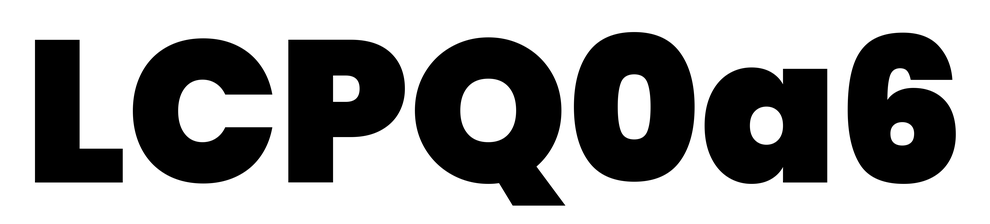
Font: Poppins-Black